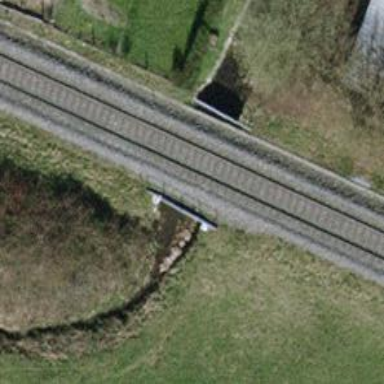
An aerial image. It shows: Bridge over railway with electrified contact lines.